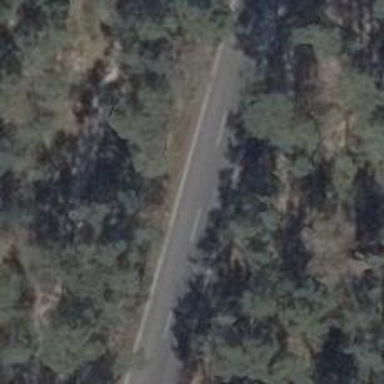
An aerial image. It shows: Asphalt road classified as tertiary.